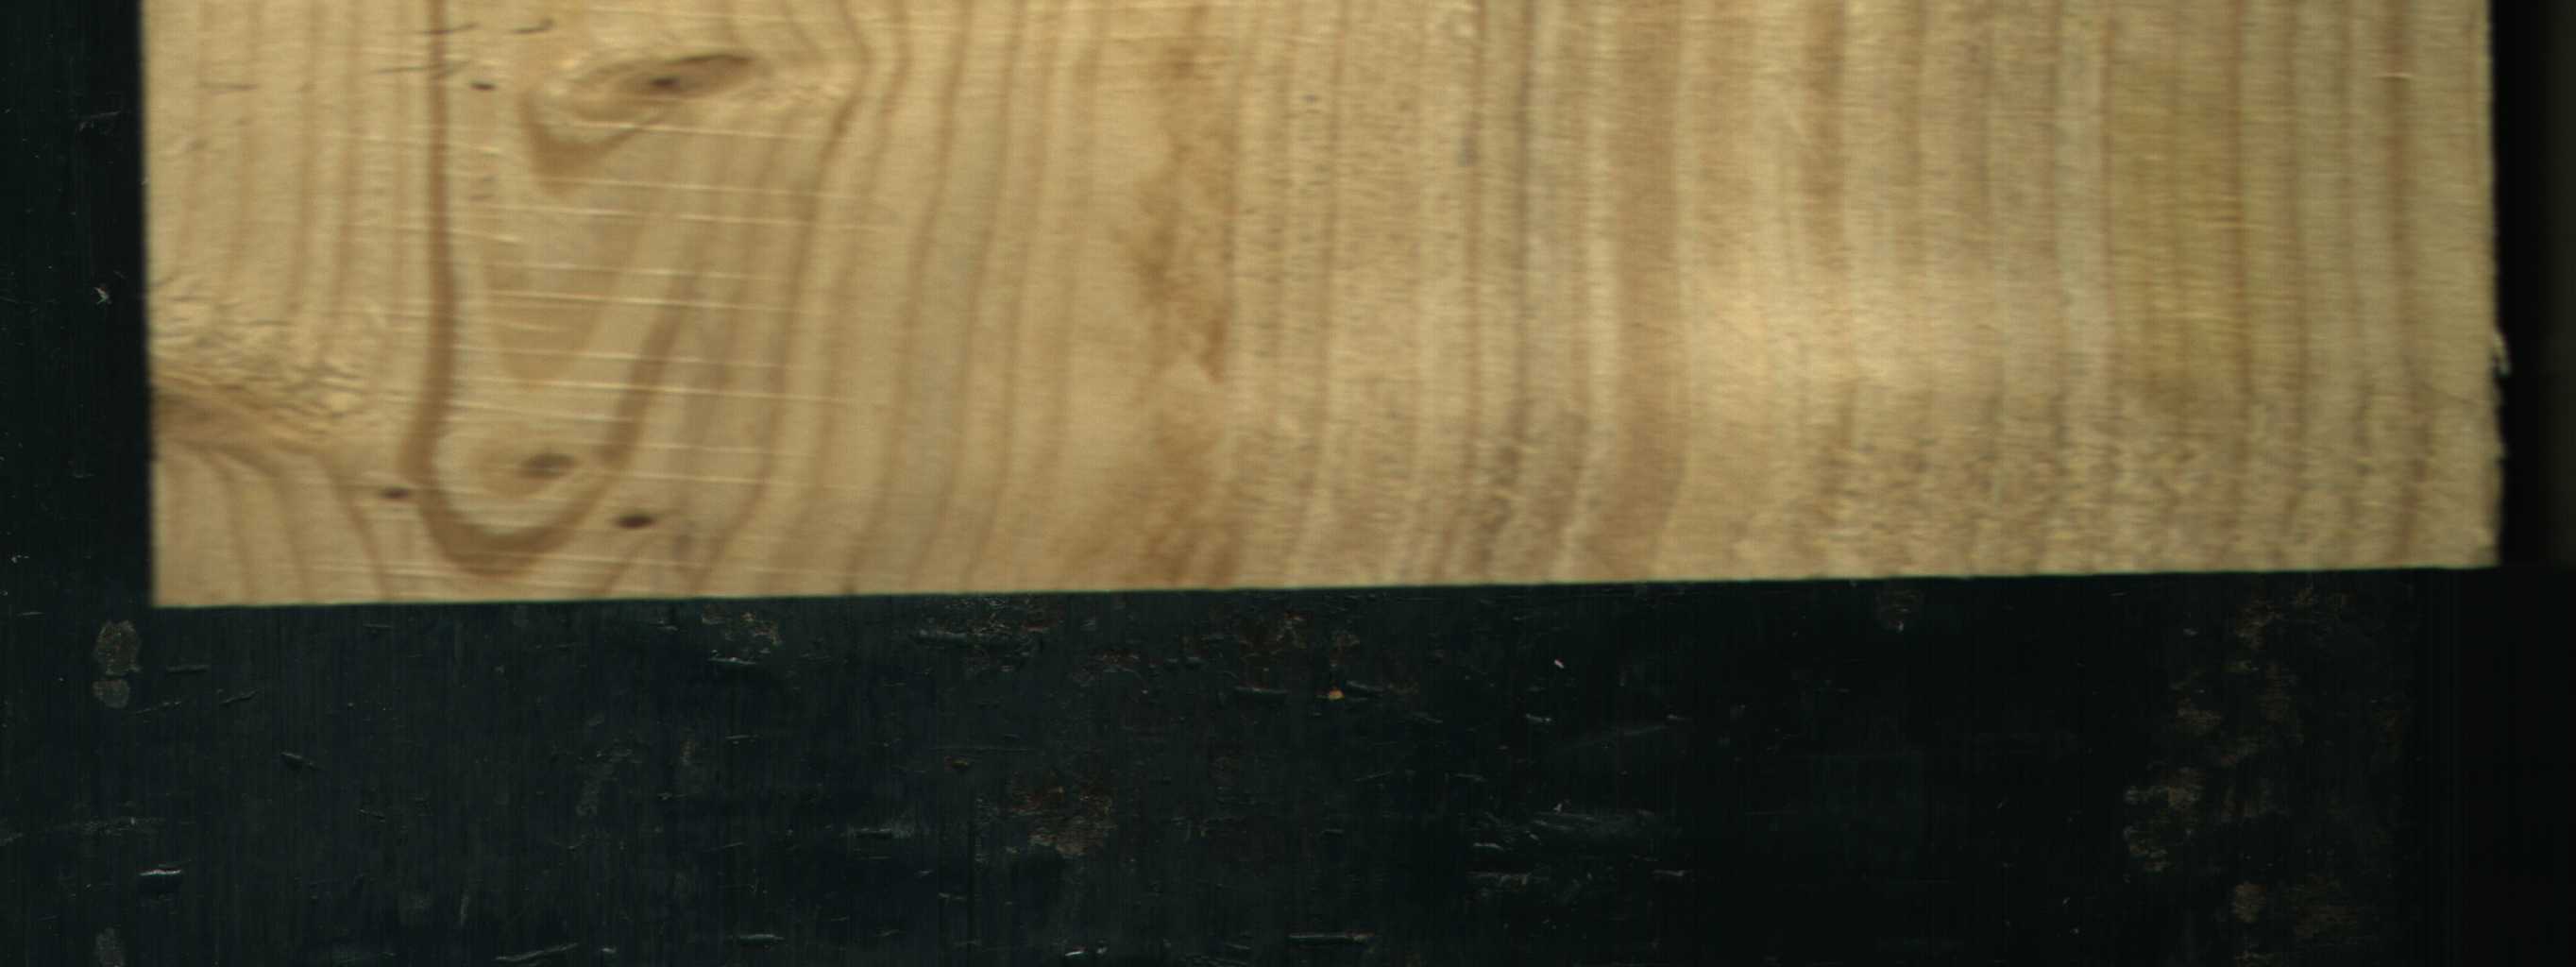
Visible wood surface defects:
Live_Knot
Live_Knot
Live_Knot
Live_Knot
Live_Knot